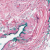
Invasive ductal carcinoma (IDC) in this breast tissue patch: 0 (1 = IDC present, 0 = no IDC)